Question: I'm using the library c3js to show an area chart.
I've a problem with my dates data. I've a lot of dates (+/- 1000) and I want to group correctly my dates.
Here is my actuel render :
[
You can see that some dates appear two time on x axis.
Here is the code of my chart :
'''
var usedList = JSON.parse(usedList);
var format = informations[0];
var counts = informations[1];
var amounts = new Array('Evolution');
var dates = new Array("x");
for (var i = 0; i < usedList.length; i++)
{
amounts.push(usedList[i].price);
dates.push(usedList[i].date);
}
var chart = c3.generate({
bindto : '#js-chart',
size : {
height : 220
},
area: {
zerobased: false
},
data : {
selection : {
draggable : false
},
x : 'x',
columns : [ dates, amounts ],
types : {
Evolution : 'area'
},
colors : {
Evolution : '#143FB4'
}
},
axis : {
x : {
type : 'timeseries',
tick : {
fit: true,
format : format
},
padding: {
left: 0,
right: 0,
}
}
},
point : {
r : 0
},
grid : {
y : {
show : true
}
}
});
'''
How do you think I can do to regroup date in order to have just one repetition of each month ?
Thank you,
David
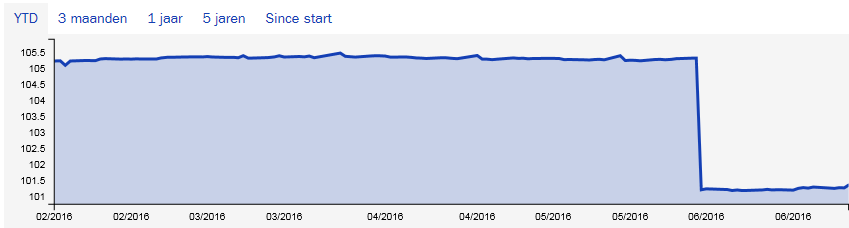
Answer: What if push only one date for a month?
'''
for (var i = 0; i < usedList.length; i++)
{
amounts.push(usedList[i].price);
// replacing existing dates with empty string, keeping array size
var d = usedList[i].date;
dates.push(dates.indexOf(d) == -1 ? d : '');
}
'''
This should work if dates are stored as 'MM/YYYY'.
If dates are stored in a different format, different check is needed.
But general idea stays the same - only one date for a month at x-axis.